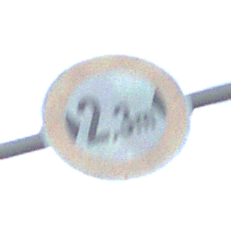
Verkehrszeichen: TatsaechlicheBreite2Komma3
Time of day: SunriseSunset
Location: Outdoor (Nature)
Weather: PartlyCloudy
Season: NotSpecified
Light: Natural